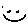
Label: smiley face